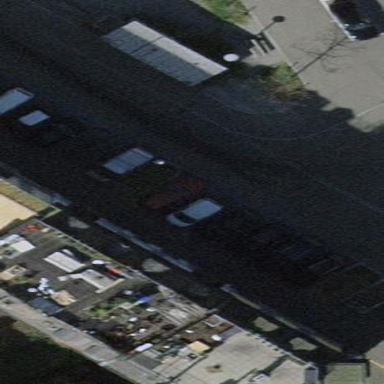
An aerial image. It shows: Street-side parking area.